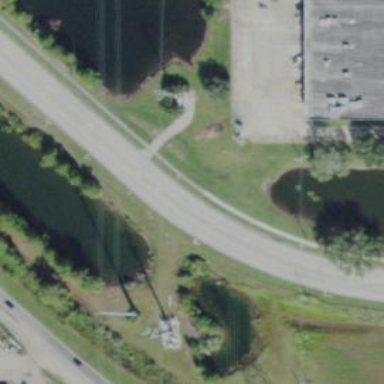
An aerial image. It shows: Left sidewalk along asphalt tertiary road.